Interaction volume radius: 10 \u00c5
Interaction volume height: 10 \u00c5
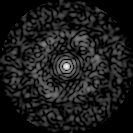
Disorder parameter: 0.7623